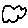
Label: cloud